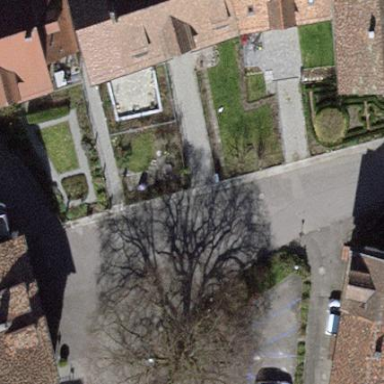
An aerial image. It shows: Square.